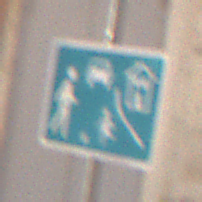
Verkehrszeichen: BeginnVerkehrsberuhigterBereich
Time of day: Midday
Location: Outdoor (Urban)
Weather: Clear
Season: NotSpecified
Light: Natural